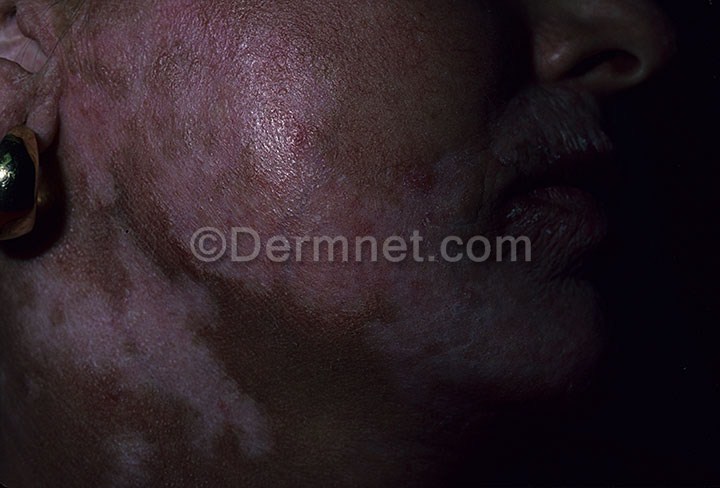
Disease: Lupus and other Connective Tissue diseases